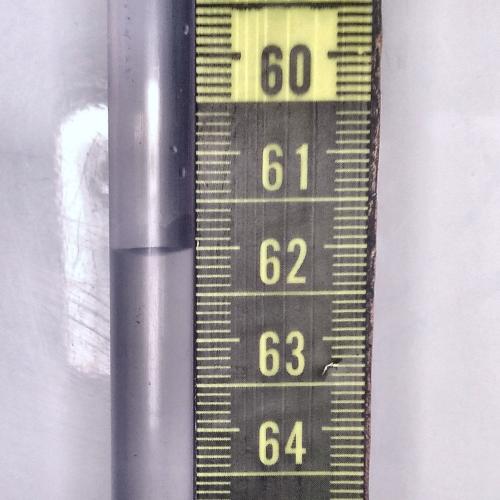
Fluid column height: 62.0 cm